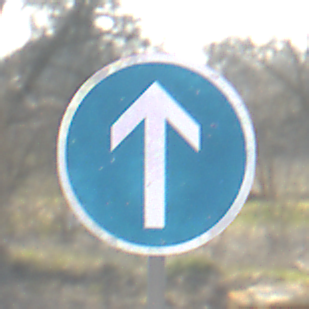
Verkehrszeichen: VorgeschriebeneFahrtrichtungGeradeaus
Umgebung: Outdoor, Suburban
Tageszeit: MorningAfternoon
Wetter: PartlyCloudy
Licht: Natural
Jahreszeit: NotSpecified
Kontrast: HighContrast